Question: I am trying to create a heat map for android app like this:

I found a example on Google Maps API <URL>, but i am not sure with it is the best way, can you give me a light?
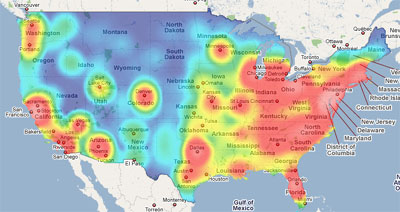
Answer: Google launched recently the new allowing to create easily heatmaps. Take a look the <URL> documentation.
Also, the source code can be found on <URL> with some sample code available.